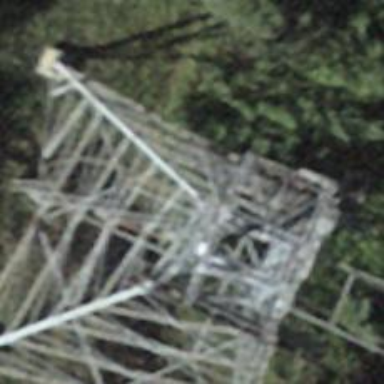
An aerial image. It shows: Pylon used for aerialway.